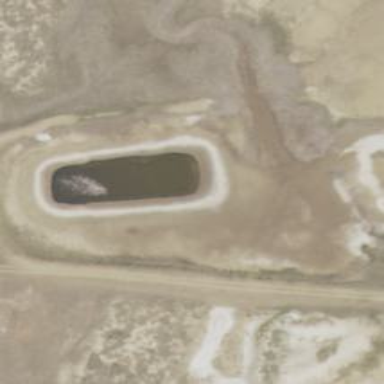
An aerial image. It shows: Reservoir.